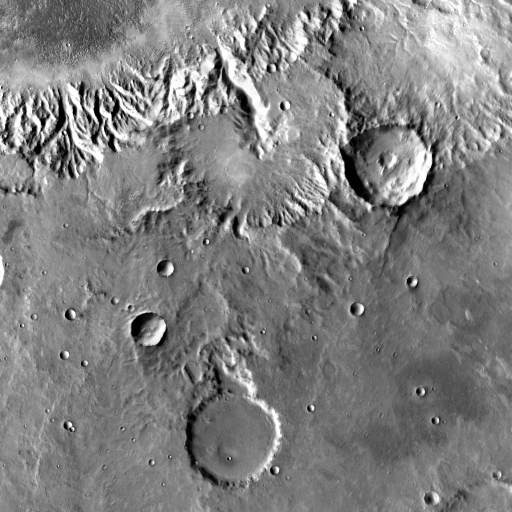
Crater classes present: Background, Other, Buried